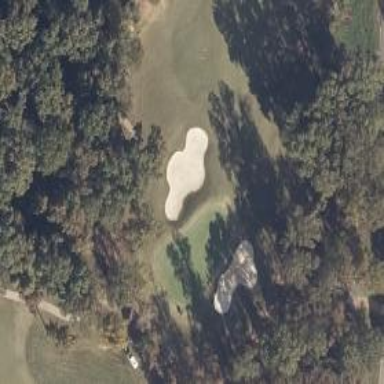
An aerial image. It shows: Golf hole.